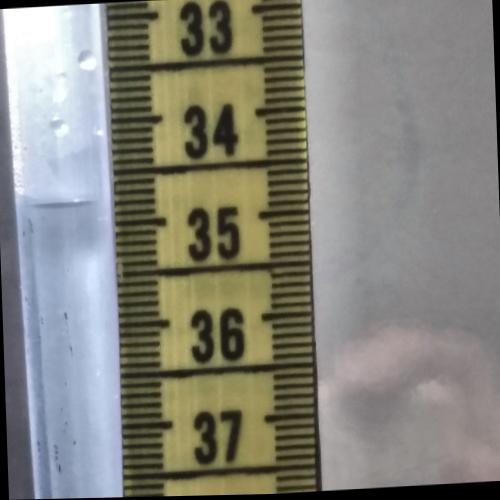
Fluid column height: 34.8 cm